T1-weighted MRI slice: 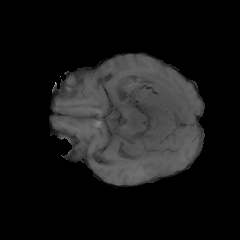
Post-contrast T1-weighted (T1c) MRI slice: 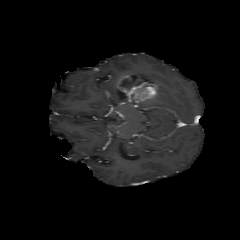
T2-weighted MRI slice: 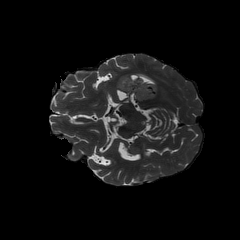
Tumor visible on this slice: yes